Question: Let's say I wanted to replace something like this:
'''
\section{Introduction}
'''
with this:
'''
<h1>Introduction</h1>
'''
in notepad++.
Essentially, find and replace all the opening tags (in this case the "\section{" part) and closing tags (the "}") with different opening and closing tags,
Something like this. Except, of course, the text in between the tags stays the same. Is this possible within notepad++?
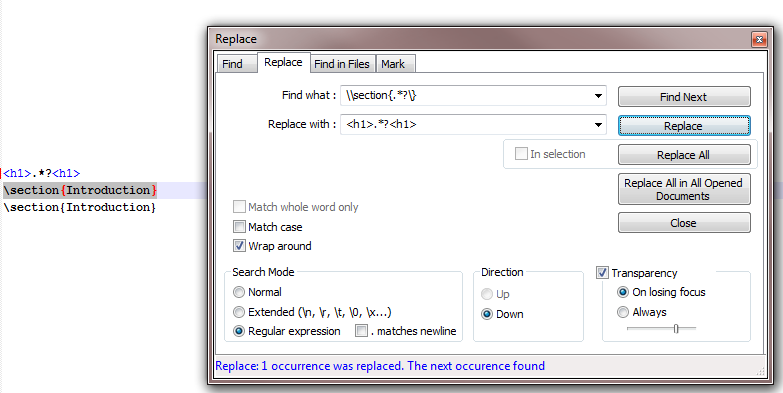
Answer: Find what: '\section\{(.+)\}'
Replace with: '<h1></h1>'
Here, the parentheses '(.+)' define a group that consists of one or more character, and '' references the contents of the group.